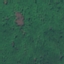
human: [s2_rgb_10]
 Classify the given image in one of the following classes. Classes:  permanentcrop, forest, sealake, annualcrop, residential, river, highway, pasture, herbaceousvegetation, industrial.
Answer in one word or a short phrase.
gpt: Forest